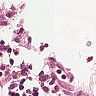
Metastatic tissue present: no